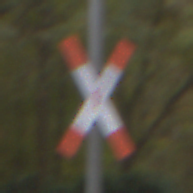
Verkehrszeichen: Andreaskreuz
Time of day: Midday
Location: Outdoor (Nature)
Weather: Overcast
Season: Autumn
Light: Natural